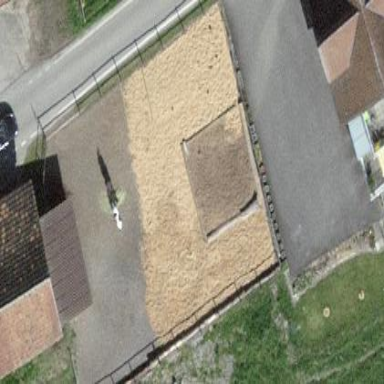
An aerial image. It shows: Farmyard area.